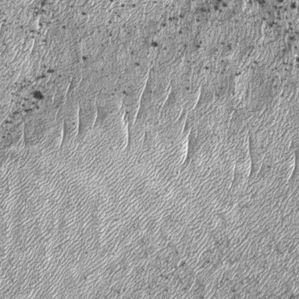
Label: frost